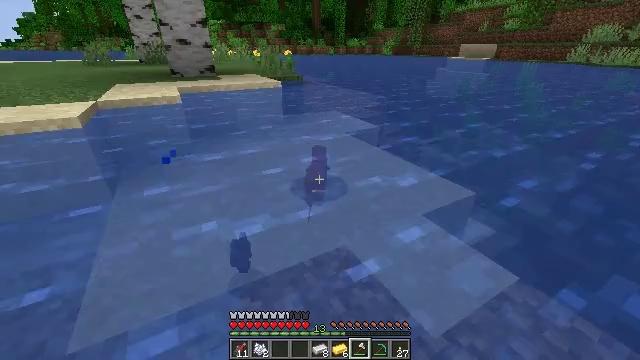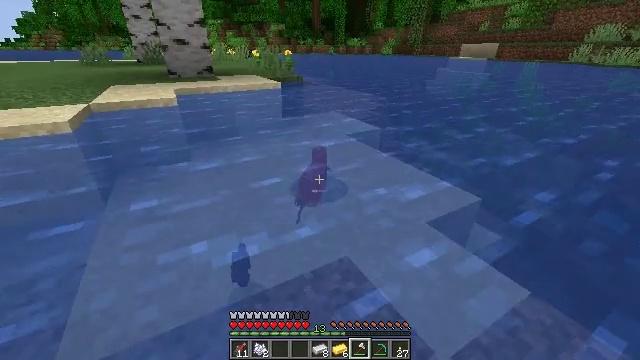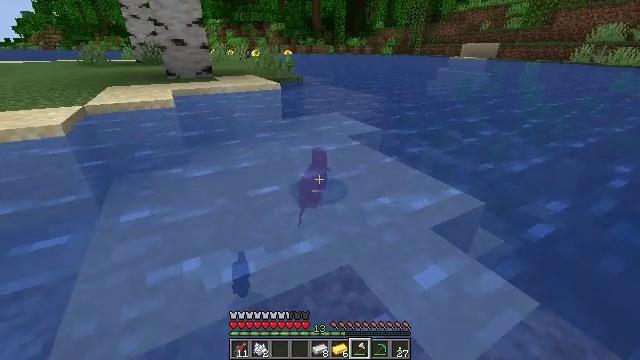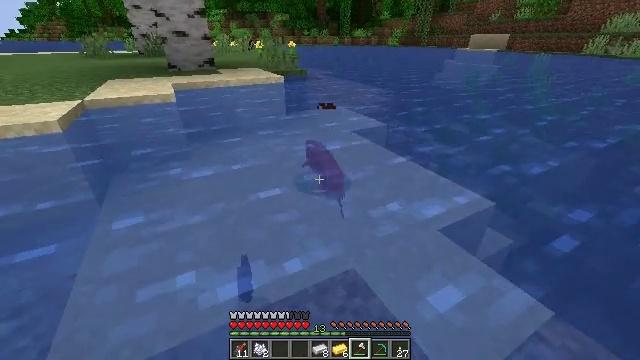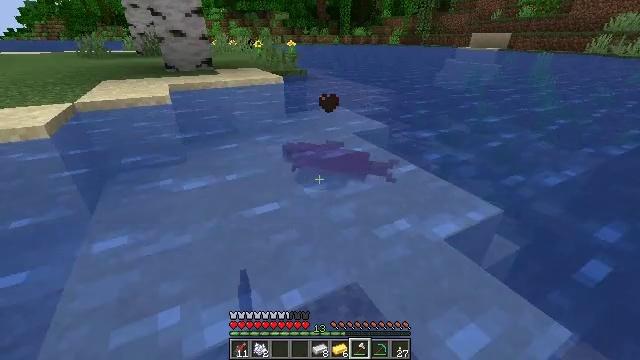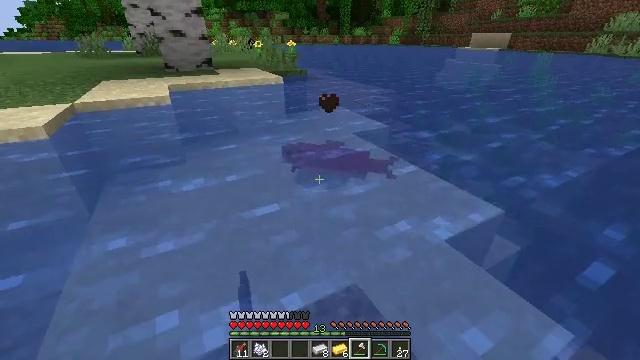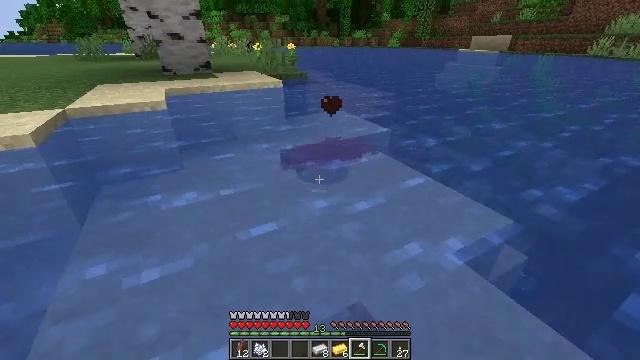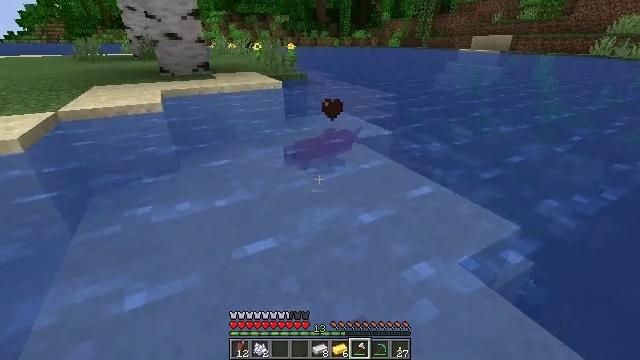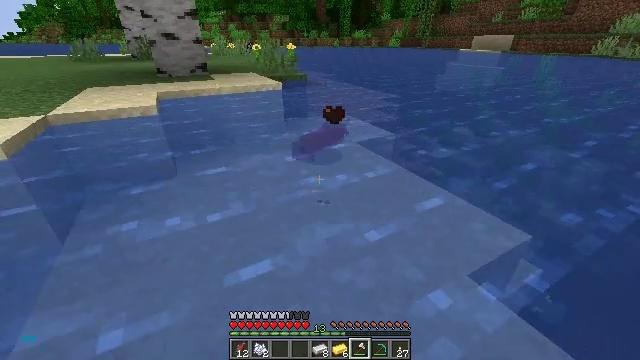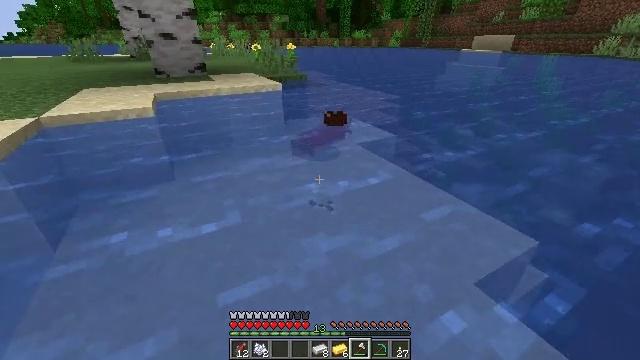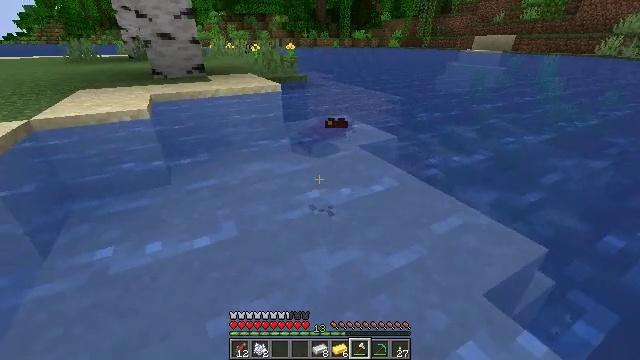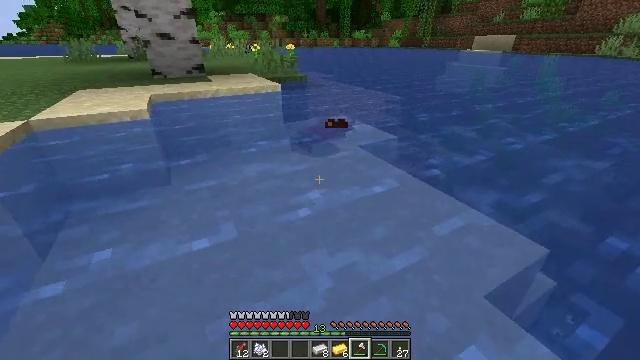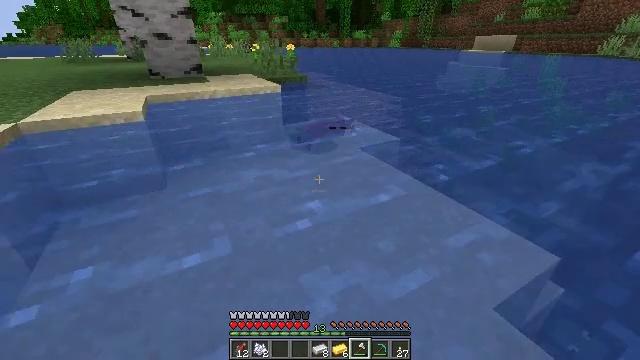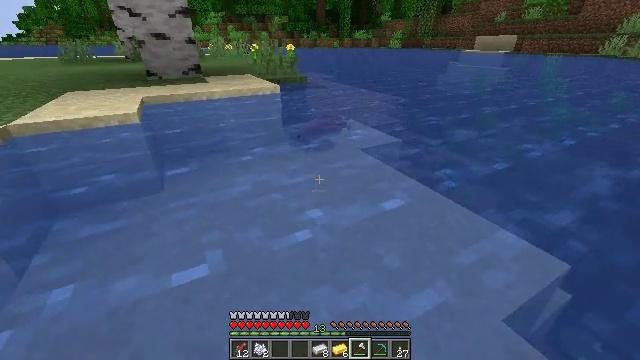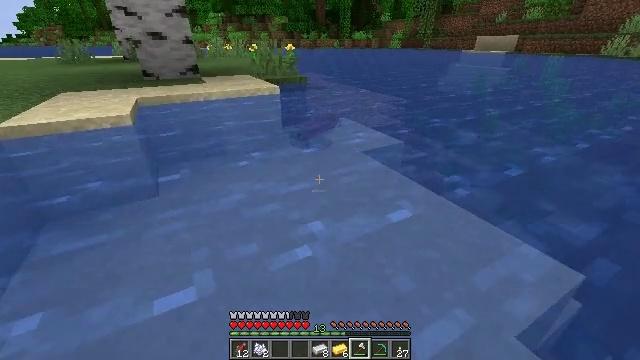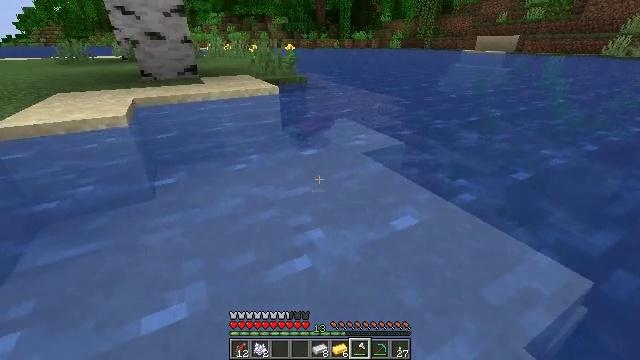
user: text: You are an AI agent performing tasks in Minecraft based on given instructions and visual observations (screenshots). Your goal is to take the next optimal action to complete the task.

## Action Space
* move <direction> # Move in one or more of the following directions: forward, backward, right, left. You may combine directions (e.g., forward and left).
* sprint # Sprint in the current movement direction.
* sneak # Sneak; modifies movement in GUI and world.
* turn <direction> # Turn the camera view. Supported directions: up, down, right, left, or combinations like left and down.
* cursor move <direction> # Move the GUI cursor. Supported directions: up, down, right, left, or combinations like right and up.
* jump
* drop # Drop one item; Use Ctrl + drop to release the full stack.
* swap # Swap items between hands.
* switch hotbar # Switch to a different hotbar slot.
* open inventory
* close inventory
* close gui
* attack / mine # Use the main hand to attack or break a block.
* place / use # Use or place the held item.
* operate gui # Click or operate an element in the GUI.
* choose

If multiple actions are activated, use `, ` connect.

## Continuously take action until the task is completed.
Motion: motion action
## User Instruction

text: Fish and kill the salmon.
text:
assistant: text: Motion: move forward, attack / mine
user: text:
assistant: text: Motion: move forward
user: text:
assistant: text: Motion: move forward, turn down, attack / mine
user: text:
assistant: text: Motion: move forward, attack / mine
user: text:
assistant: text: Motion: move forward, attack / mine
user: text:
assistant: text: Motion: move forward
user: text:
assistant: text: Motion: move forward, attack / mine
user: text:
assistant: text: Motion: move forward, attack / mine
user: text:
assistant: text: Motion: move forward, attack / mine
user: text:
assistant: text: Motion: move forward, attack / mine
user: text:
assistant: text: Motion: move forward
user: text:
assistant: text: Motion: move forward
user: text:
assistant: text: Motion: move forward
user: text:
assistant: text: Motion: move forward, sprint
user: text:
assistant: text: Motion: move forward, sprint
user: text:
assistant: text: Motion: move forward, sprint
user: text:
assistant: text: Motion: move forward, sprint
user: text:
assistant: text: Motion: move forward
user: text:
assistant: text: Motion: move forward
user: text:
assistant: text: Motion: move forward
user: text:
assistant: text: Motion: move forward, sprint
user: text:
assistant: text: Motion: move forward, sprint, turn up
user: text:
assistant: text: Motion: move forward, sprint
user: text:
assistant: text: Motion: move forward, sprint
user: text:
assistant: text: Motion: move forward
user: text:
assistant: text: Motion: move forward
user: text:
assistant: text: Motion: move forward
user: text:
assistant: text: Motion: move forward, turn left and up
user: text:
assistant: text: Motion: move forward, turn left and up
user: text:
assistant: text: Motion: move forward, turn left and up